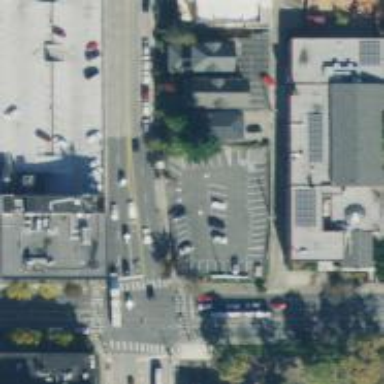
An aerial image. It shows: Secondary road with separate asphalt sidewalks.